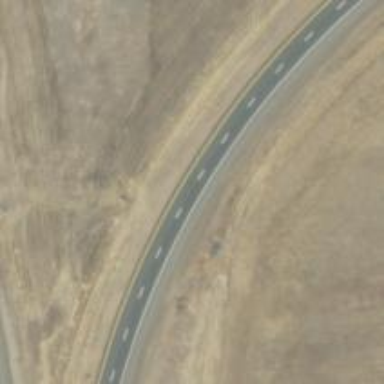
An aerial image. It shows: Trunk link road with asphalt surface.